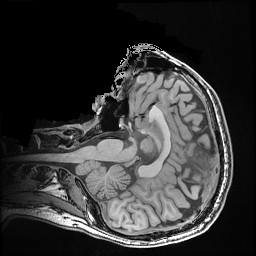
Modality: T1w
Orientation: axial
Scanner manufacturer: ge
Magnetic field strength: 3 T
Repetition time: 0.009184 s
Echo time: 0.00368 s